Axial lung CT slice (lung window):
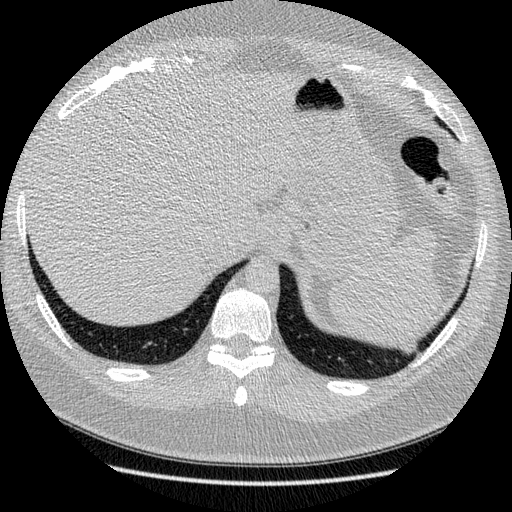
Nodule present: yes
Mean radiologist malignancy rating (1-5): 3.25